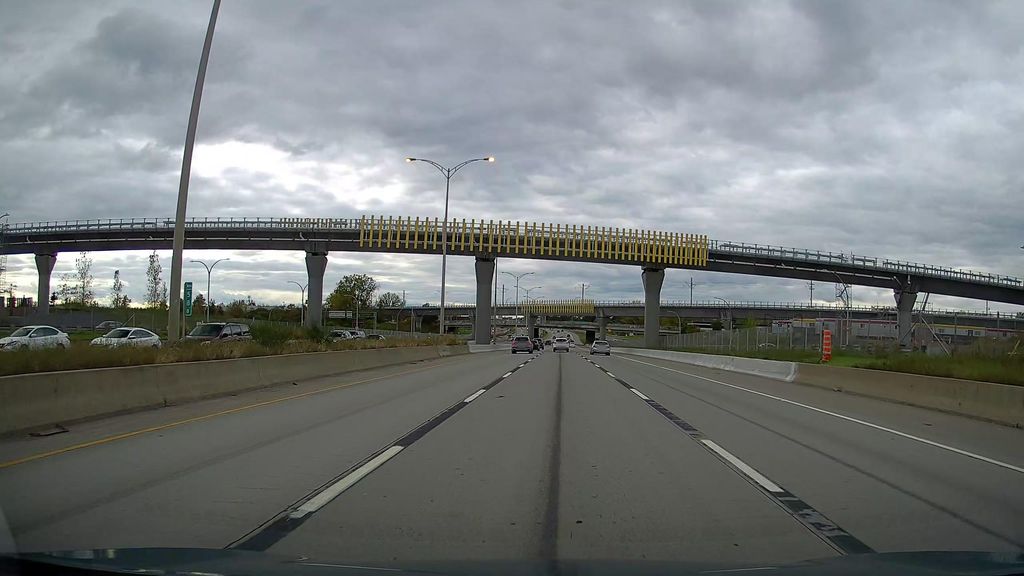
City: montreal